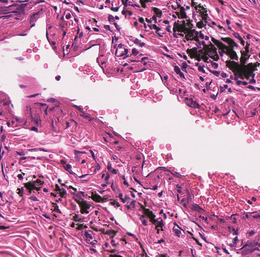
Tumor epithelial tissue: no
Tumor-associated stroma tissue: yes
Normal tissue: no